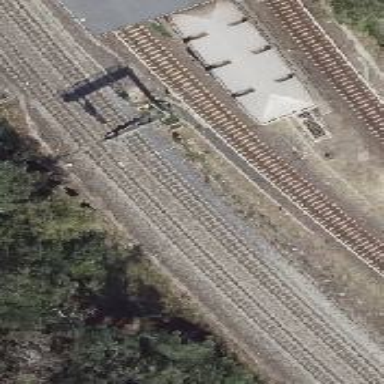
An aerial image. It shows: Railway track.